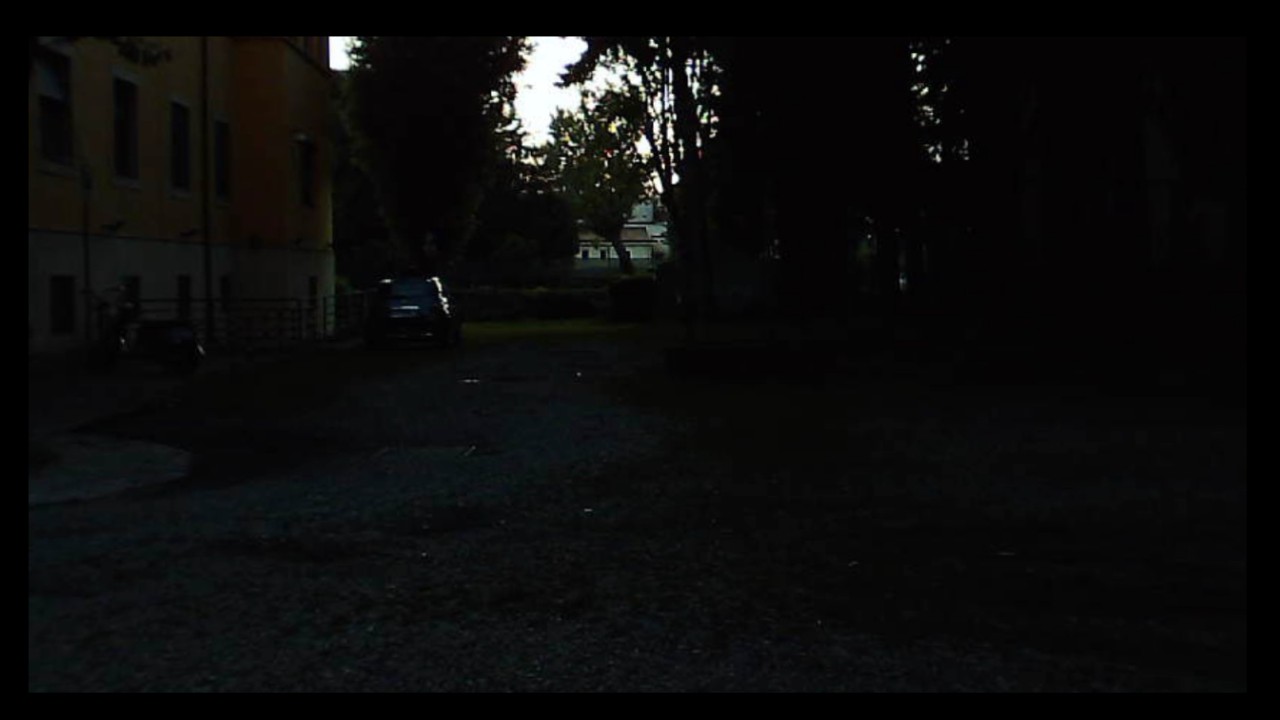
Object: DJI Mini 3

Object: DarwinFPV cineape20